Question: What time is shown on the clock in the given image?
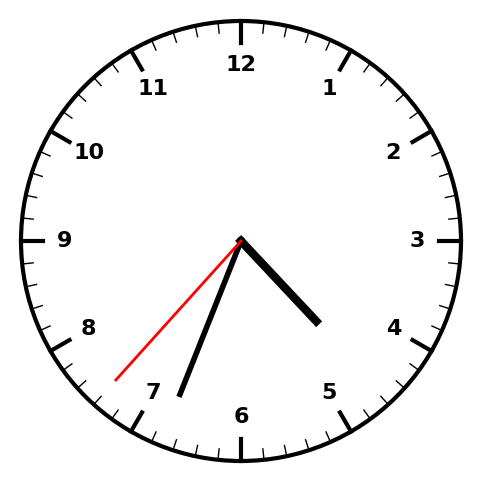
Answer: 04:33:37